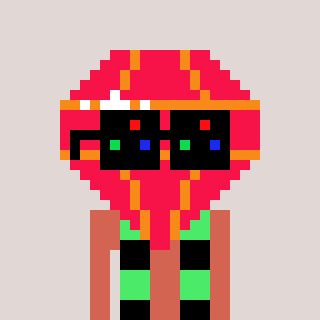
a pixel art character with square black sunglasses, a red diamond-shaped head and a peachy-colored body on a warm background